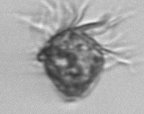
Label: Ciliophora